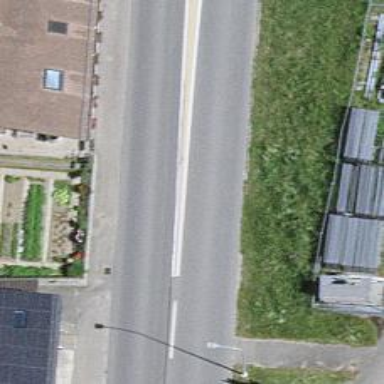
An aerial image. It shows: Primary highway.